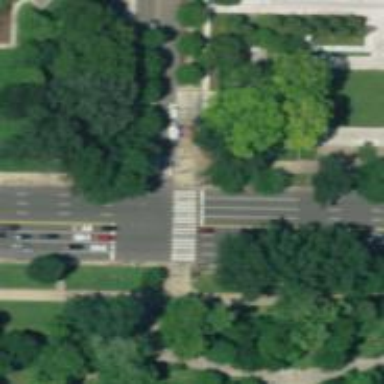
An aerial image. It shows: Marked road crossing.